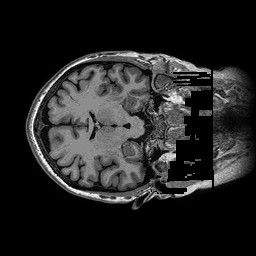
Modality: T1w
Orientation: axial
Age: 52
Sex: female